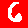
Digit: 6